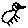
Label: bird